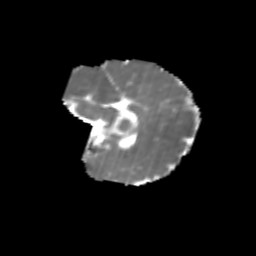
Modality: MD
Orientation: sagittal
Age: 6
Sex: female
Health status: healthy